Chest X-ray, PA view. Patient: 55 years old, sex F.
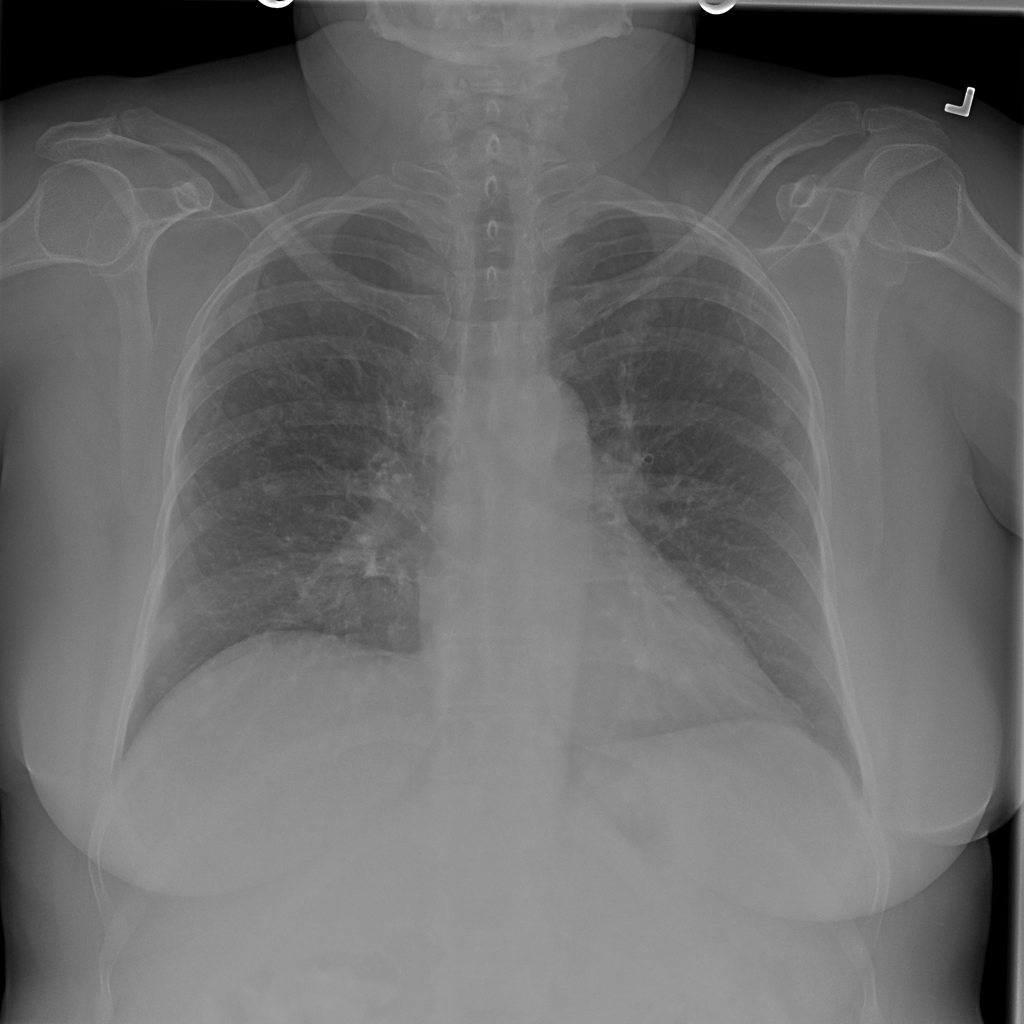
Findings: No Finding